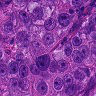
Metastatic tissue present: yes